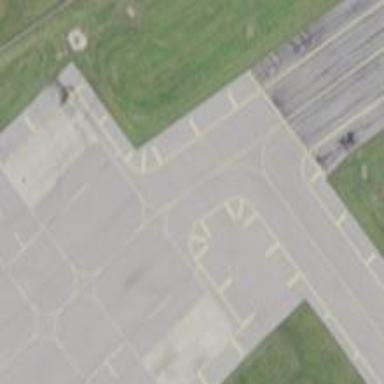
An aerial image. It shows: Image of taxiway at airport.